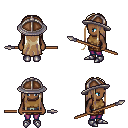
a pixel art fantasy rpg character, female body template, human, dark skin, leather chest armor, magenta pants, white blonde extra-long hairstyle, chain helm, metal boots, spear, four views (front, back, left, right), 2x2 character sprite sheet, small pixel art, hard edges, no anti-aliasing